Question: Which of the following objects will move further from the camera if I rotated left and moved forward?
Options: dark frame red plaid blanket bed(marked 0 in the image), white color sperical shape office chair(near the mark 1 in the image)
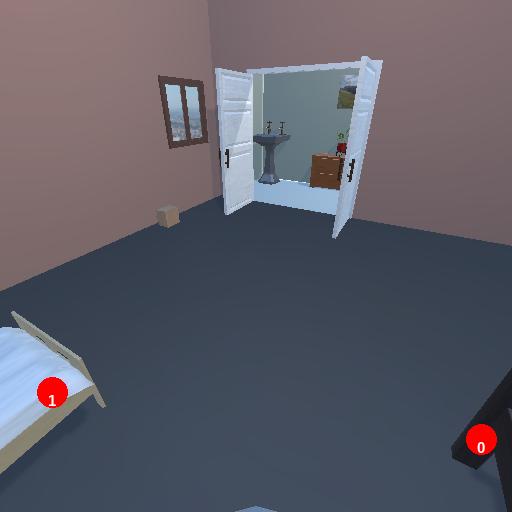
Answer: dark frame red plaid blanket bed(marked 0 in the image)